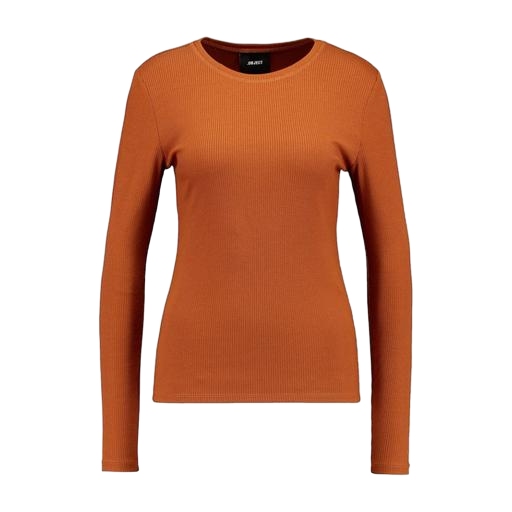
brown women's ribbed long sleeve jersey t-shirt, high-neck ribbed-jersey t-shirt, long-sleeve t-shirt only macy, white background